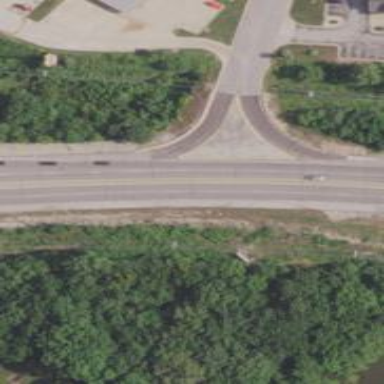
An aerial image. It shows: Asphalt trunk link road.